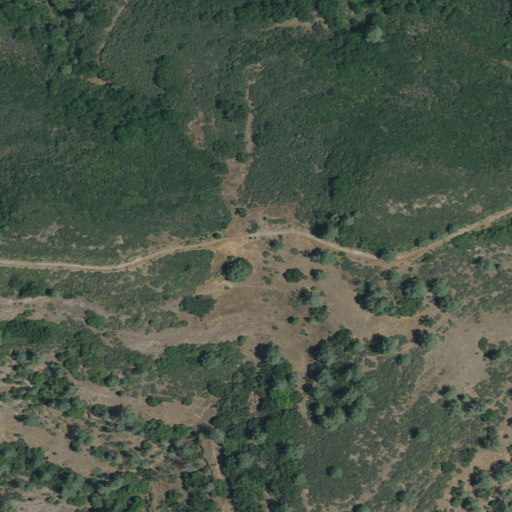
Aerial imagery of ridge(s) in California named Pine Ridge containing shrub and evergreen forest